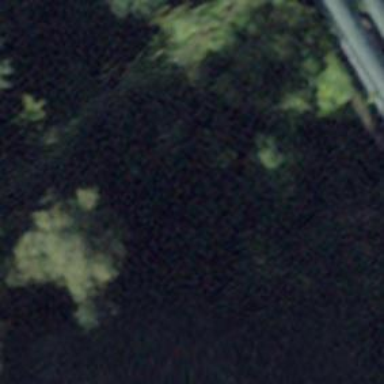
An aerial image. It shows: Railway tunnel with one electrified track and contact line.